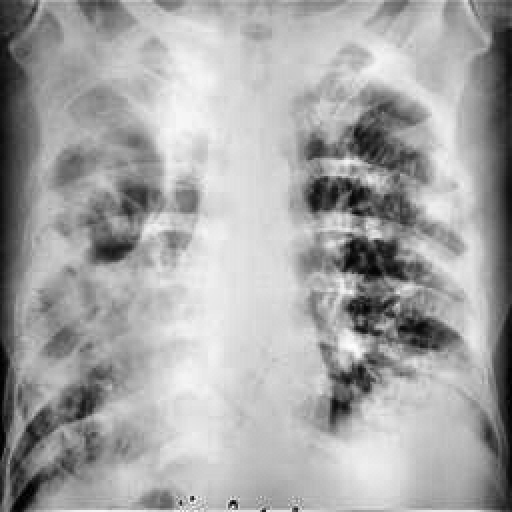
Finding: TUBERCULOSIS